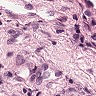
Metastatic tissue present: no